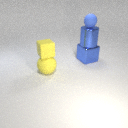
small yellow rubber cube in front of large blue metal cylinder